Field crop: maize
Growth stage: 2
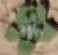
Species: chenopodium